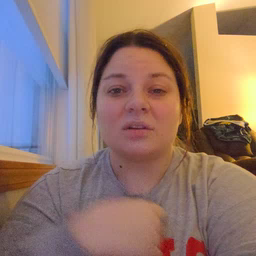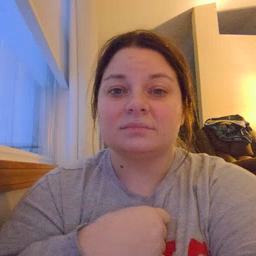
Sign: grass